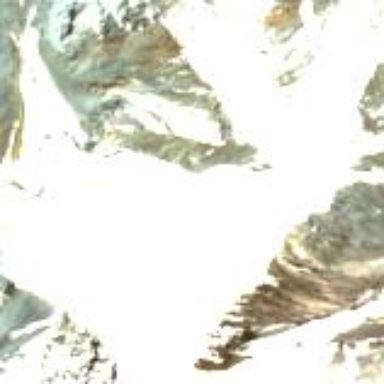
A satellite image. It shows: Stunning view of glacier.